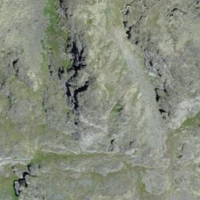
EUNIS habitat code: 26
Species observed at this site:
Saxifraga bryoides
Saxifraga paniculata